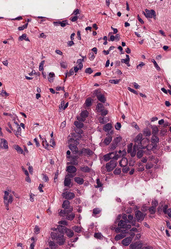
Tumor epithelial tissue: yes
Tumor-associated stroma tissue: yes
Normal tissue: no